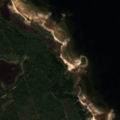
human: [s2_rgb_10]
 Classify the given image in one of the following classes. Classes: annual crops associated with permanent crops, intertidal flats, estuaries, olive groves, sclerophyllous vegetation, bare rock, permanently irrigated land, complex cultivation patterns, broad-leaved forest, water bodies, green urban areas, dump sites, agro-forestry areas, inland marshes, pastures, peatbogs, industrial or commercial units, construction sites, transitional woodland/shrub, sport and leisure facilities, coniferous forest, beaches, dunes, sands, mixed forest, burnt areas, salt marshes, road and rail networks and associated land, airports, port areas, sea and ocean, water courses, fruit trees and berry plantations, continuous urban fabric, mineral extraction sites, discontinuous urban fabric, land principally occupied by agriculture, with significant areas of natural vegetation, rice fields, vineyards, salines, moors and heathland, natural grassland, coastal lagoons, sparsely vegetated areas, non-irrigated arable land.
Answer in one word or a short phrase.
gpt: coniferous forest, mixed forest, sea and ocean